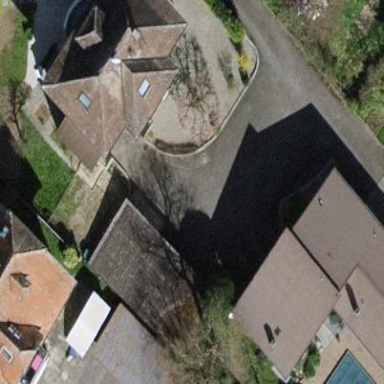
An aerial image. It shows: Detached building.